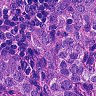
Metastatic tissue present: yes